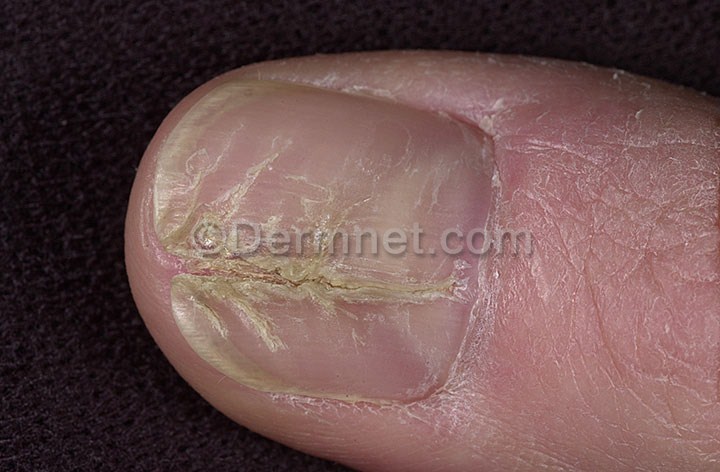
Disease: Nail Fungus and other Nail Disease